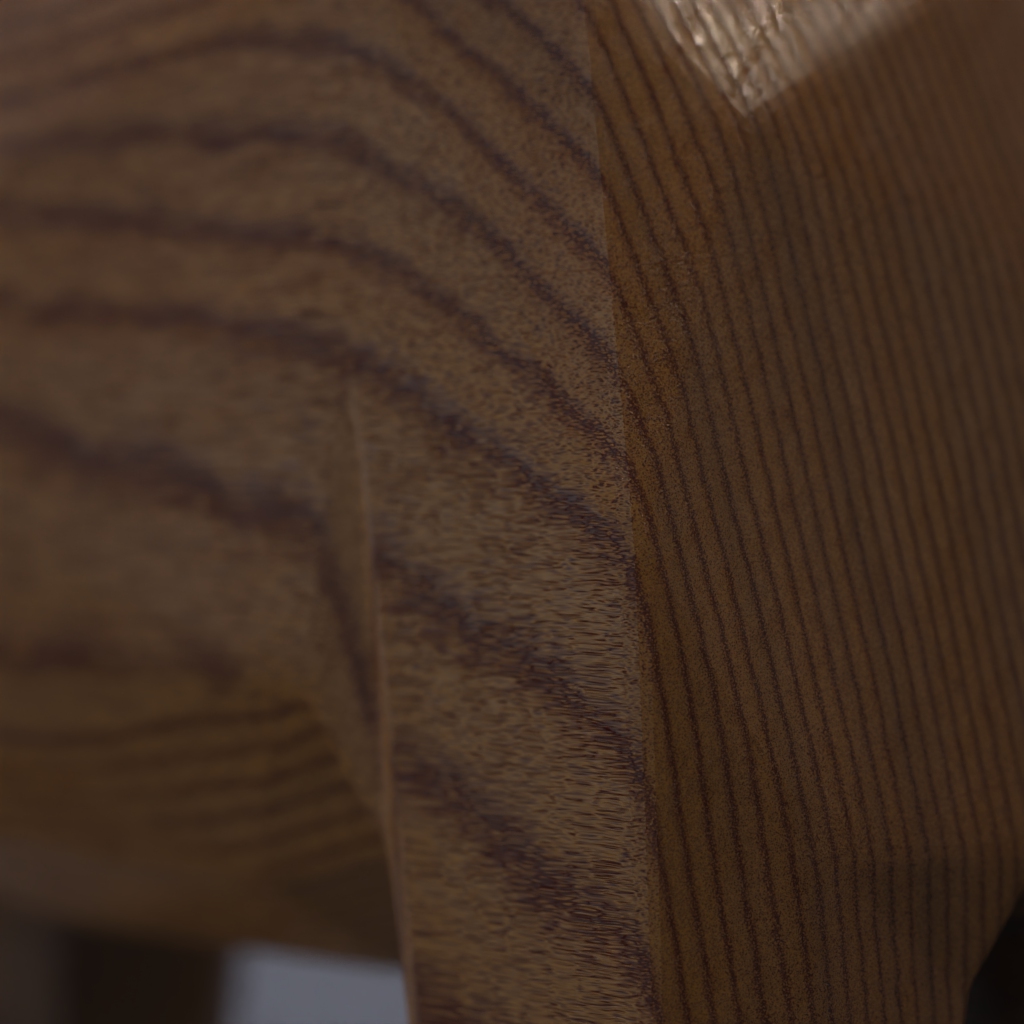
A high quality rendering of a dalahest_oak dalecarlian horse figurine made of varnished dark oak standing on a dark kitchen counter in an dark kitchen counter,extreme close-up from rear left side, macro, 150 mm, f 16, bokeh